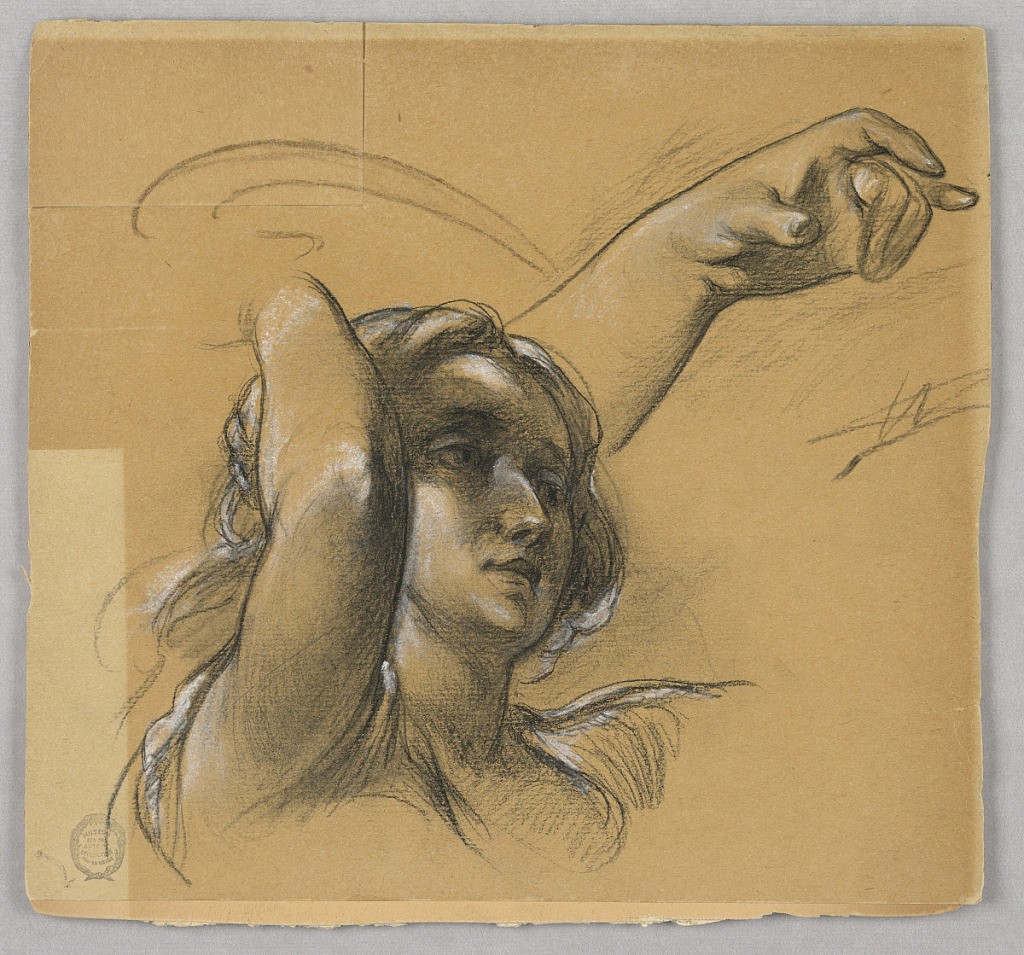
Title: Study of the Head and Arms of a Figure
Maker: Walter Shirlaw, American, b. Scotland, 1838–1909
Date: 1875–80
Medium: Black crayon and white chalk on paper
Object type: Drawing
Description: The head and raised right arm and the left hand of a woman. The woman is turned toward the right, with head shown in three-quarter profile. Her right arm is shown from outside, the hand is not. The left hand is raised and shown from the thumb.